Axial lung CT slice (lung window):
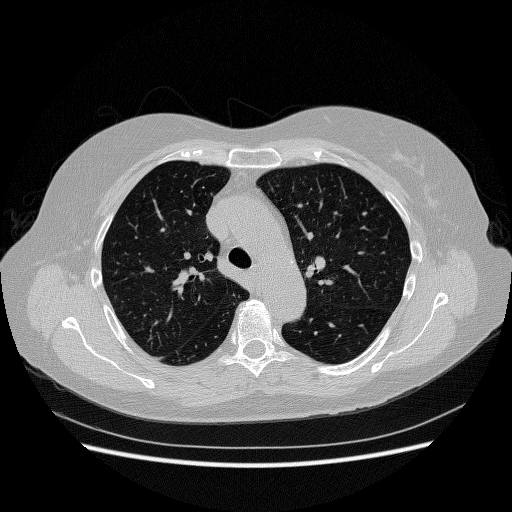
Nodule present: yes
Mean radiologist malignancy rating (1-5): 2.5